Question: I have a Portal application running on WebSphere Portal 5.1. The Navigation Menu appears fine in IE6 browser. If I see the same application in IE8 Browser the menu are not rendered. All I get is "New Page" and "New Label" .
Is this a problem with WebSphere Portal 5.1 or Am I missing some setting in the Server ?
Thanks,
SKR
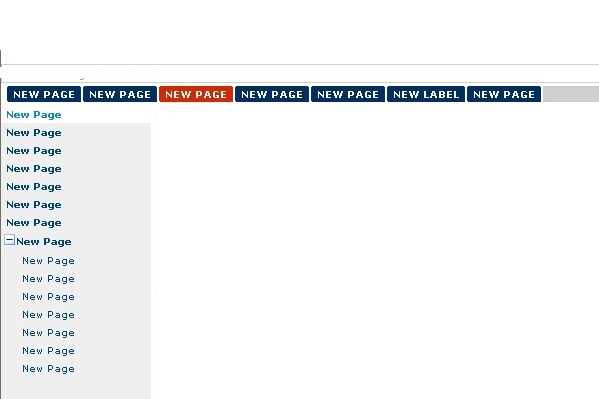
Answer: This is a issue with WebSphere Portal 5.1 and IE8. Try deploying the application in WebSphere Portal 6 or above and check the application. You should get the menu in it.